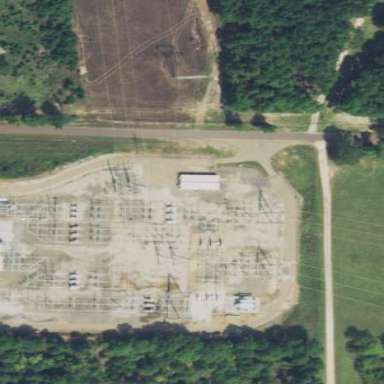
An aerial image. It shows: Outdoor power substation enclosed by fence. The substation operates at the transmission level.